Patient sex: F
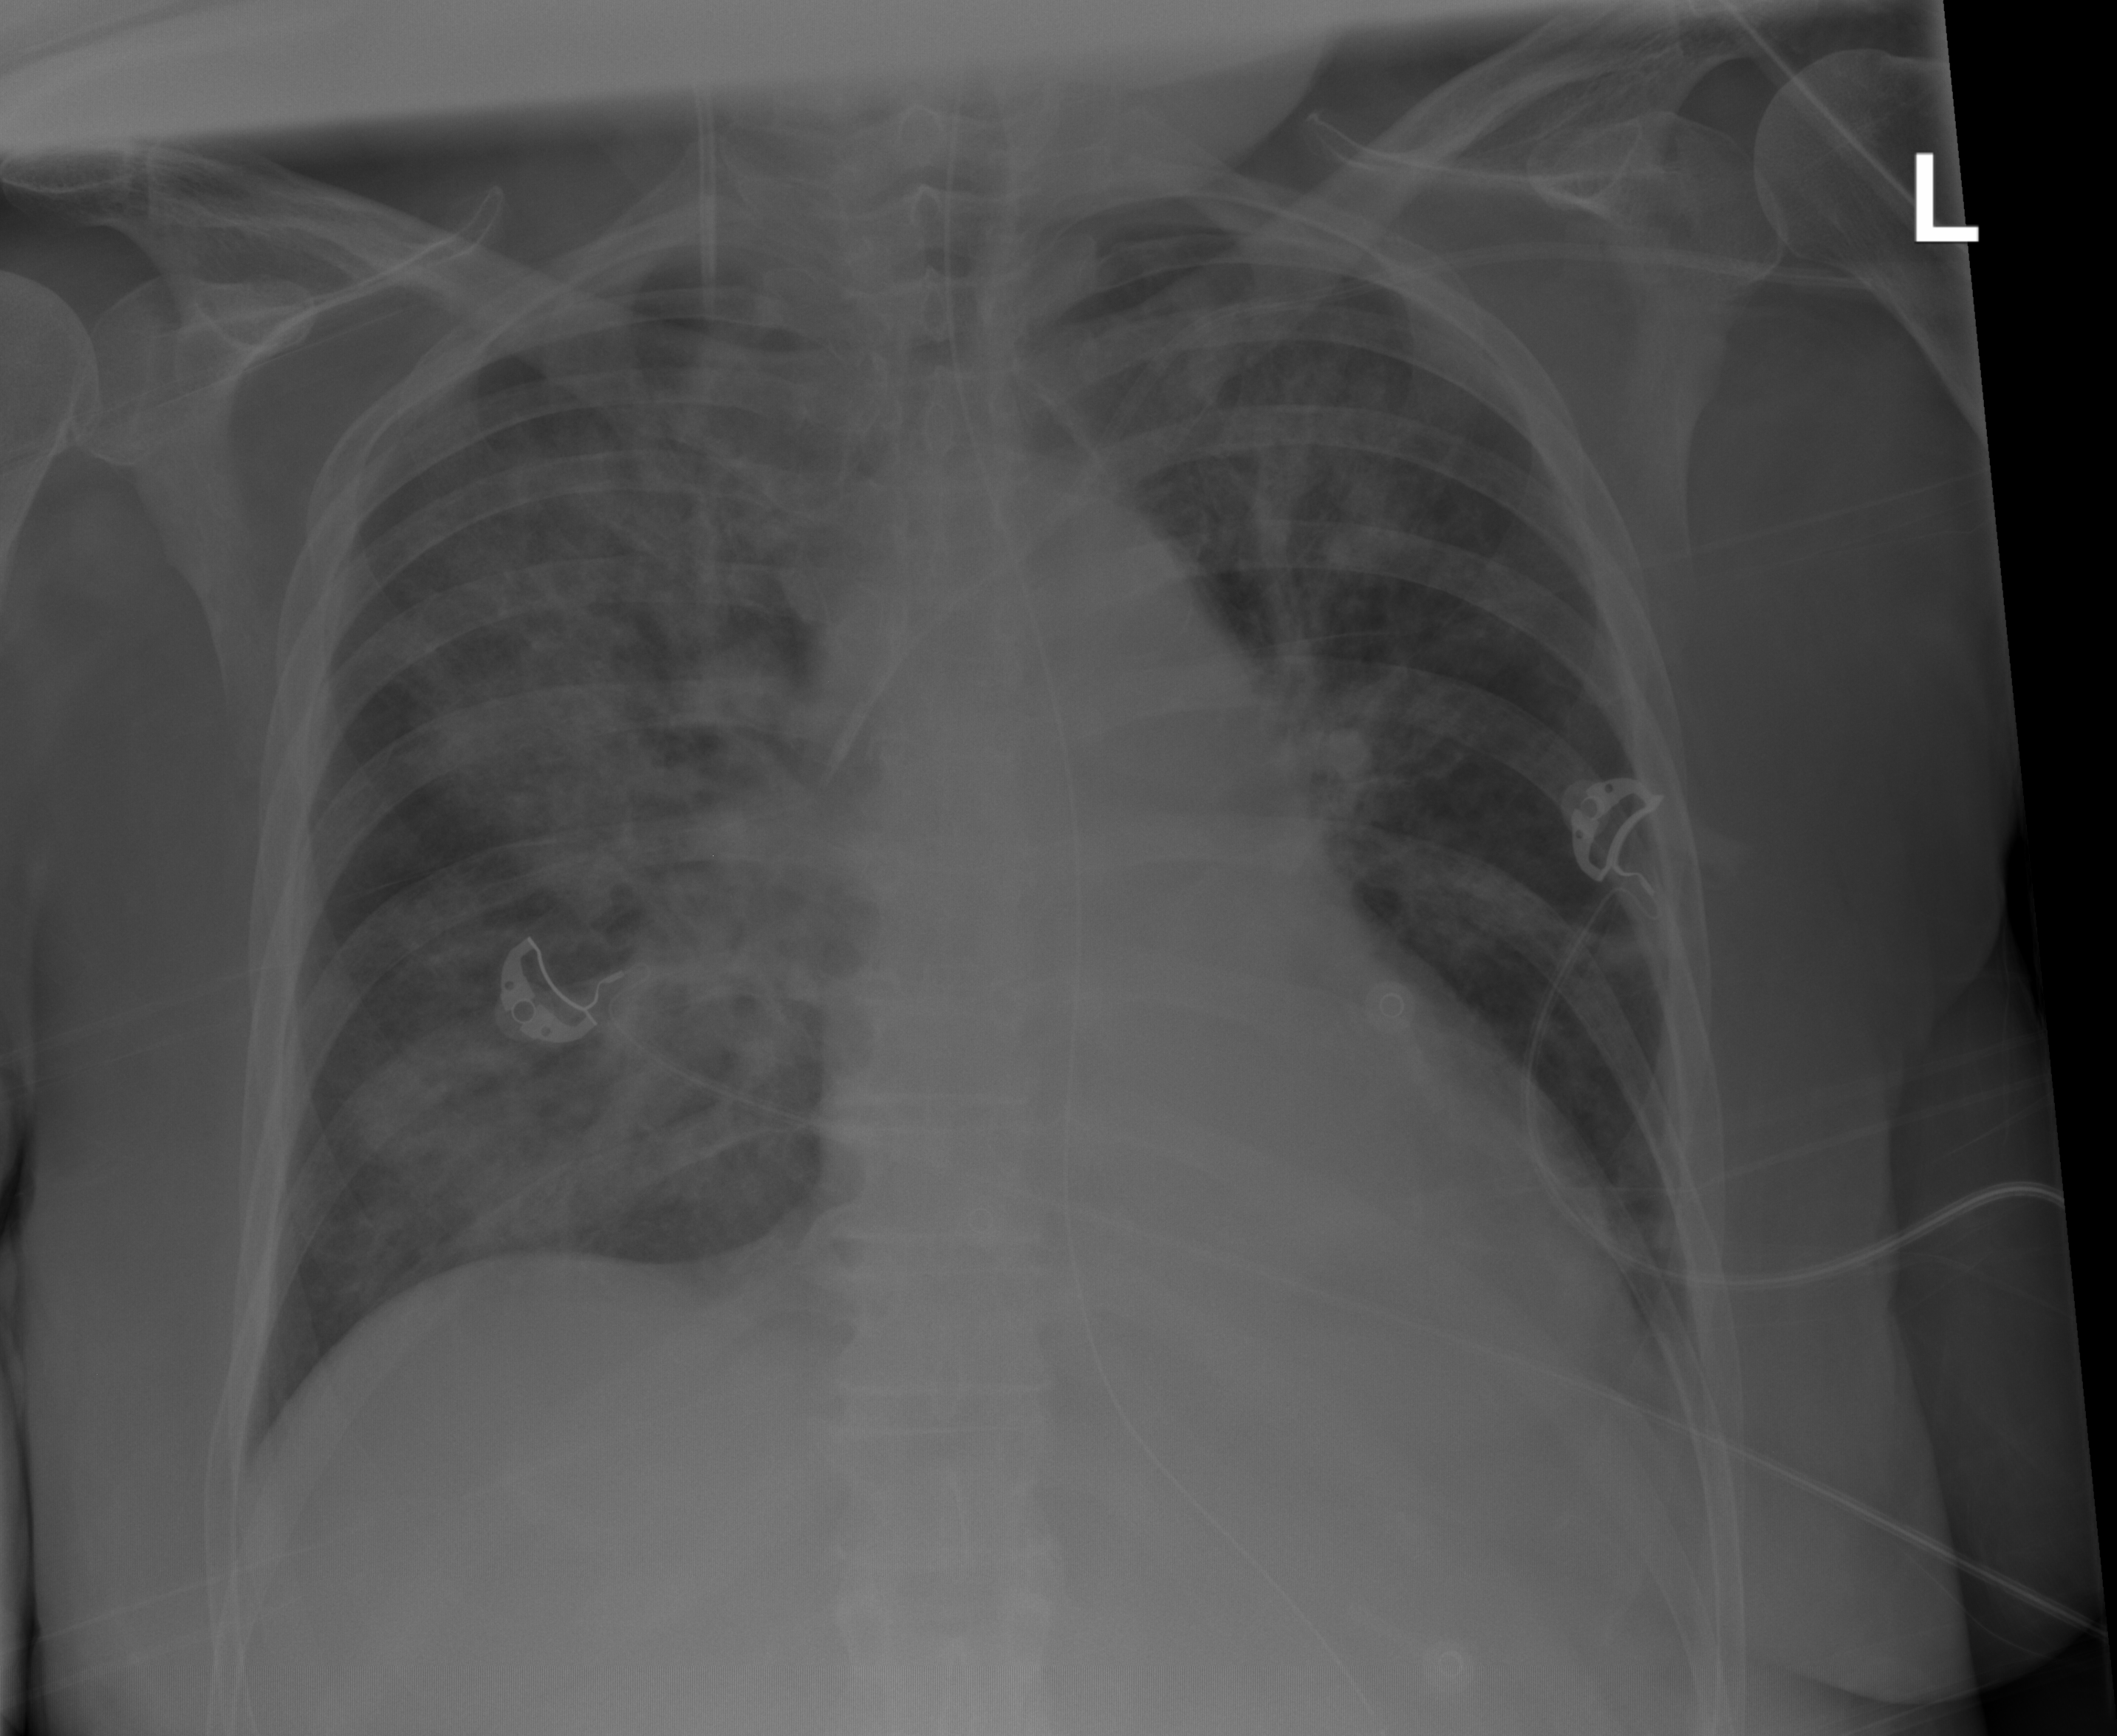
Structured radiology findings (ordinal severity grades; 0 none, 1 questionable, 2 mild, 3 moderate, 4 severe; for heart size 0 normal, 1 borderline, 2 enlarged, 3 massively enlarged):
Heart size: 0
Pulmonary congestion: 2
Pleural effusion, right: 0
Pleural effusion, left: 0
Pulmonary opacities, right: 4
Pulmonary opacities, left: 3
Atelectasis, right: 2
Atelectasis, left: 2